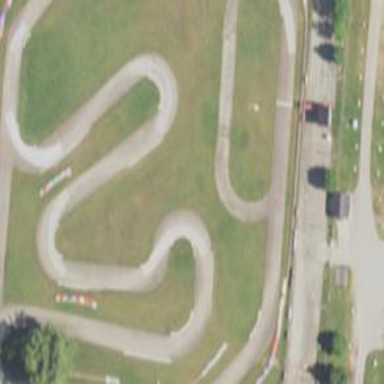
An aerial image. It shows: Karting raceway.